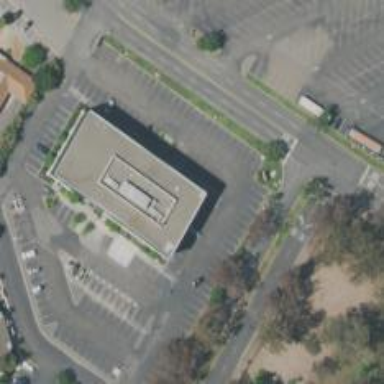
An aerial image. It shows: Healthcare clinic is depicted in the image.